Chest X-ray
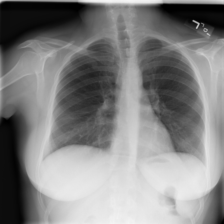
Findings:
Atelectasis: negative
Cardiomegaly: negative
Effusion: negative
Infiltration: negative
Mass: negative
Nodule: negative
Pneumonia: negative
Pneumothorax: negative
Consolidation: negative
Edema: negative
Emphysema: negative
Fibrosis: negative
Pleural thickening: negative
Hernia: negative